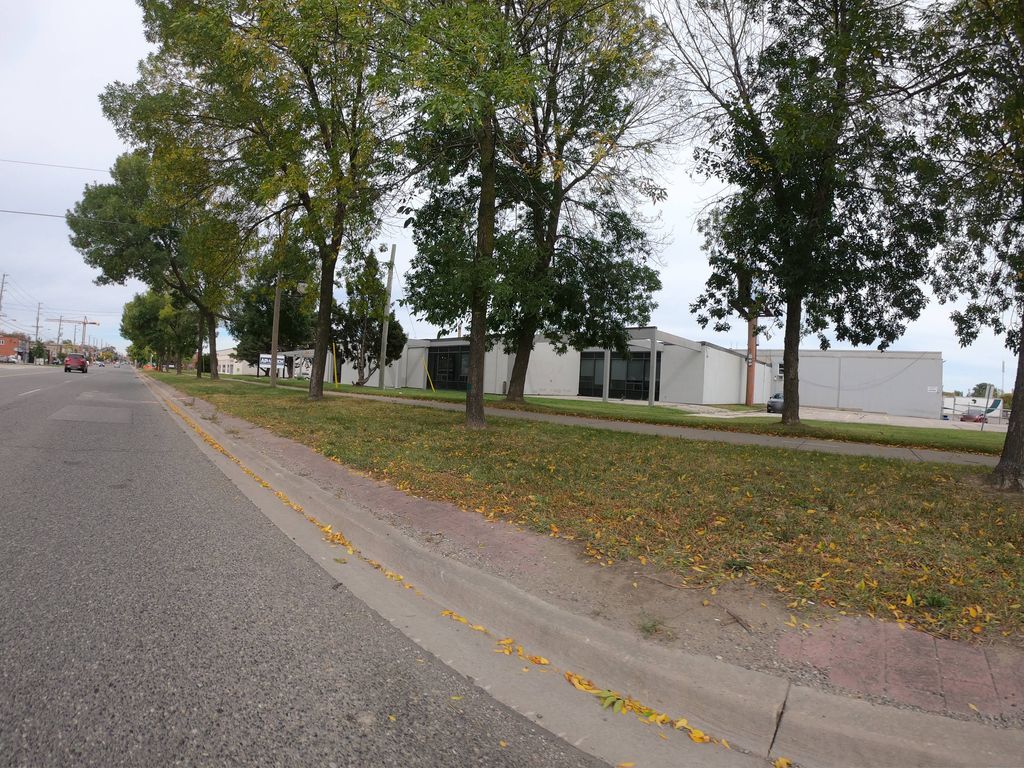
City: toronto